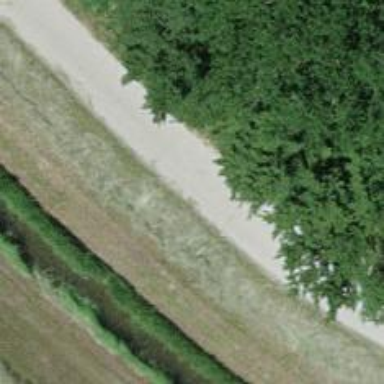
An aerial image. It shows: Unclassified road with grade1 track type. It is suitable for agricultural vehicles.